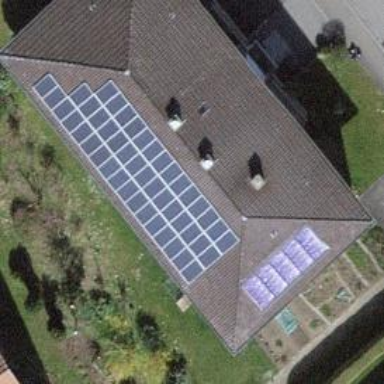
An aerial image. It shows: Solar photovoltaic panel generator.